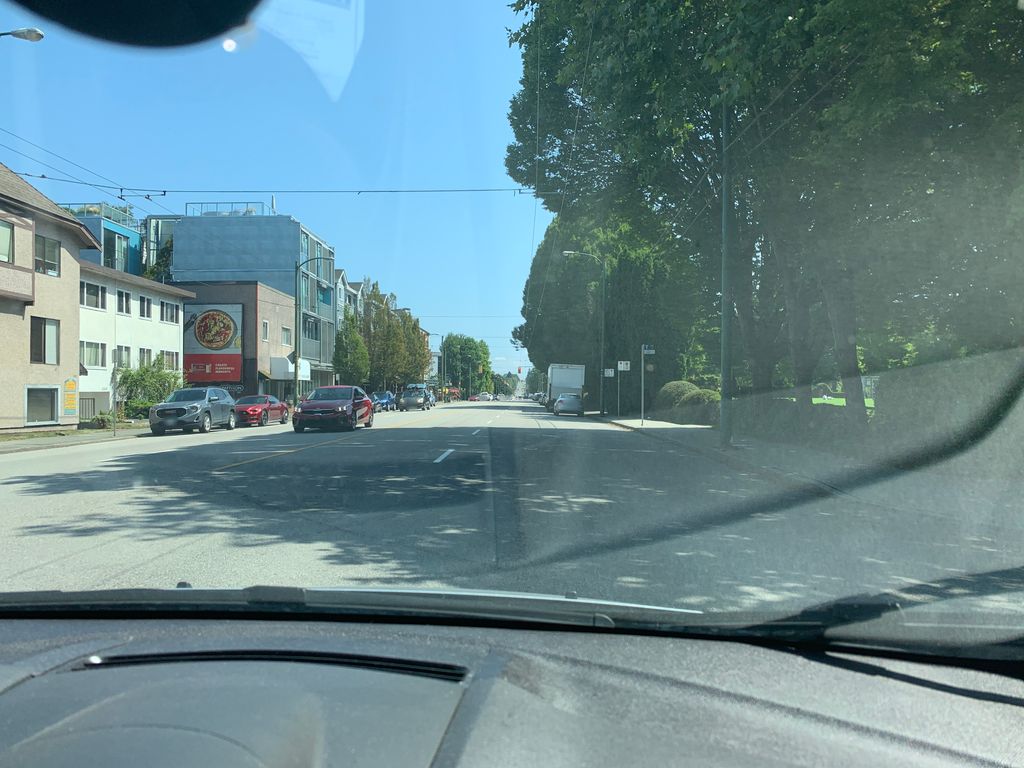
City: vancouver